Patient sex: M
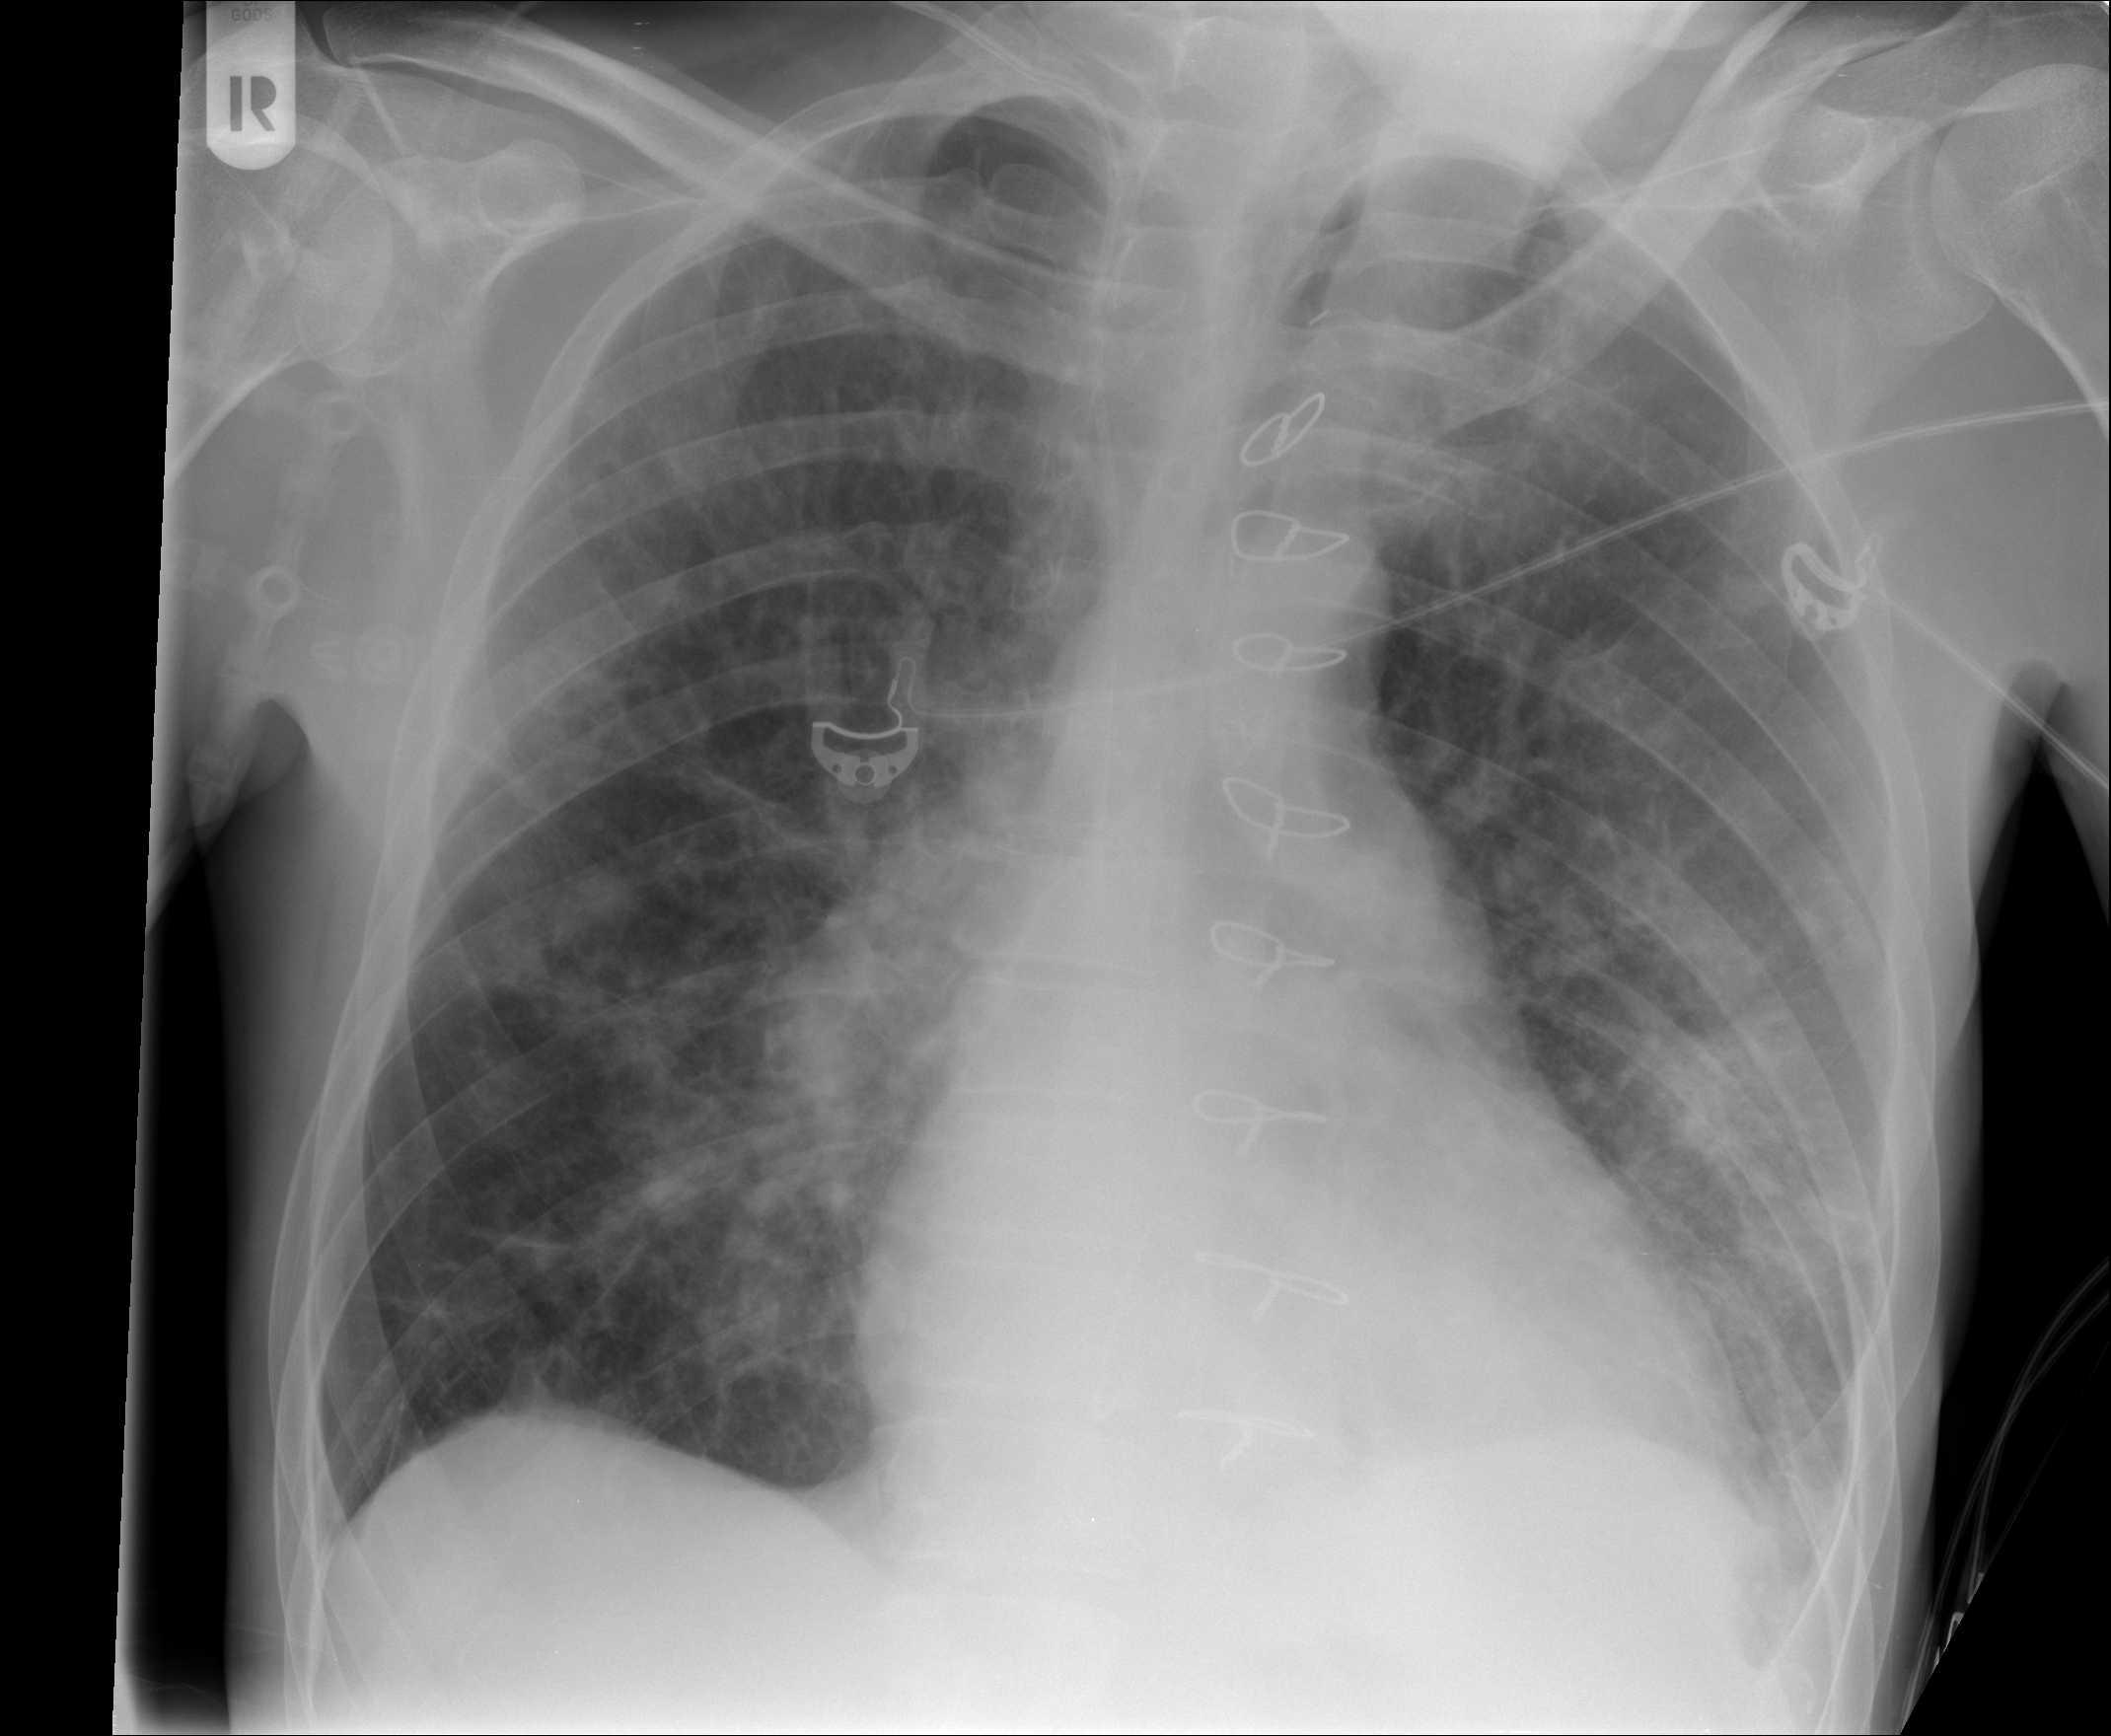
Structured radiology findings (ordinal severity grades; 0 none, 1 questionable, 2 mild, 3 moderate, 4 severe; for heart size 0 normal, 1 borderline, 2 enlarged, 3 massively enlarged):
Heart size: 0
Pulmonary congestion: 2
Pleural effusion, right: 0
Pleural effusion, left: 1
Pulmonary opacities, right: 2
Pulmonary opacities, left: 2
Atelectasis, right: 2
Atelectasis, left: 2